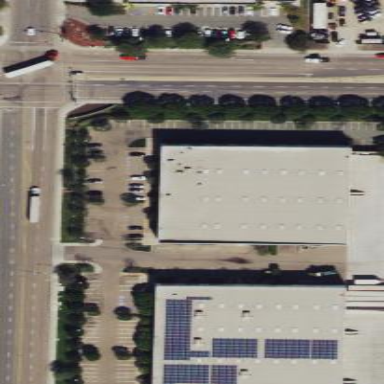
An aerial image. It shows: Industrial building.